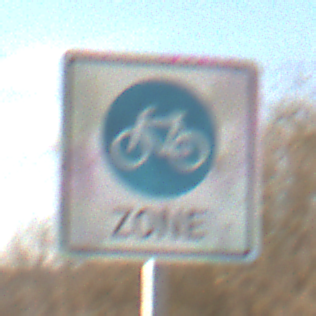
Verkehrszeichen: BeginnFahrradzone
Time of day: MorningAfternoon
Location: Outdoor (Nature)
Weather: PartlyCloudy
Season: NotSpecified
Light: Natural